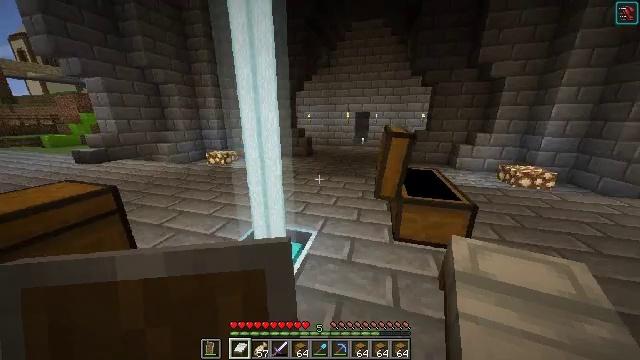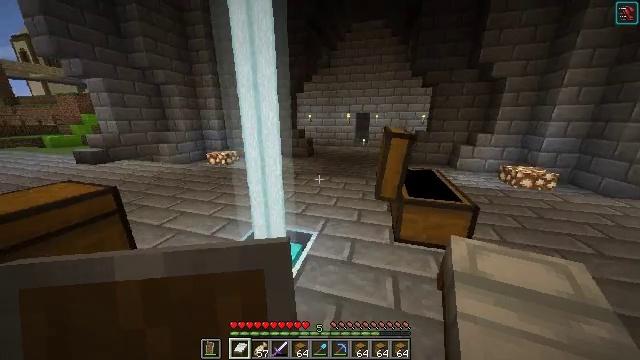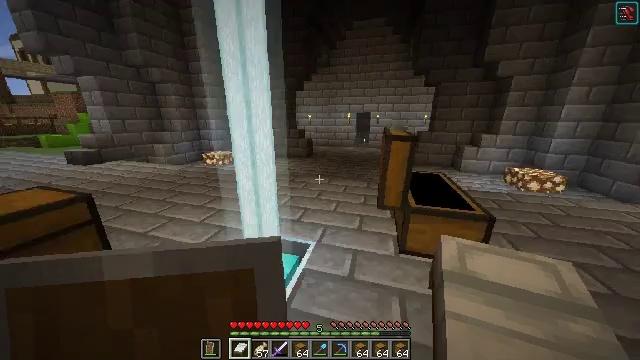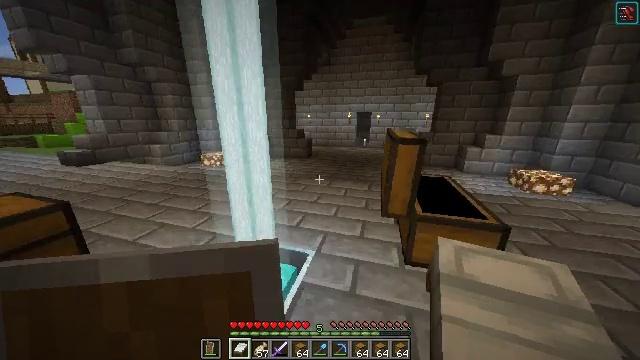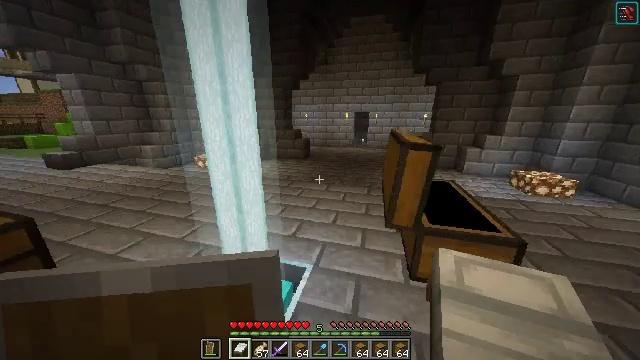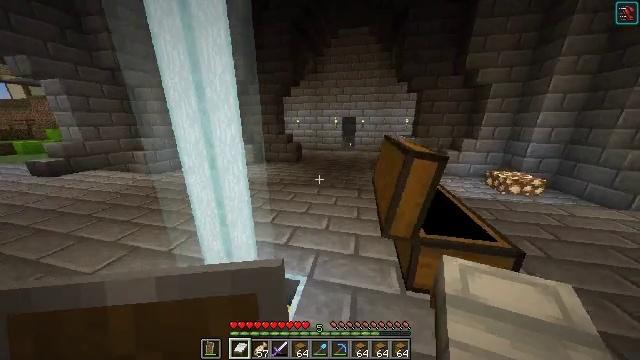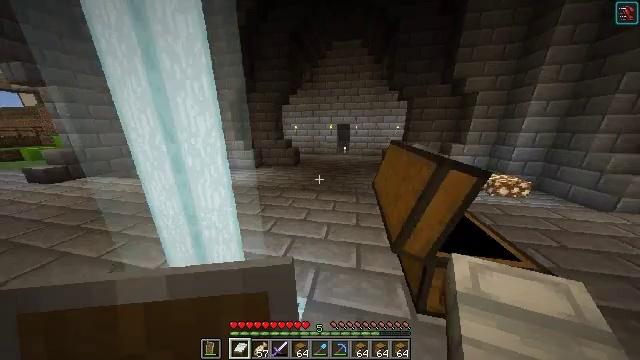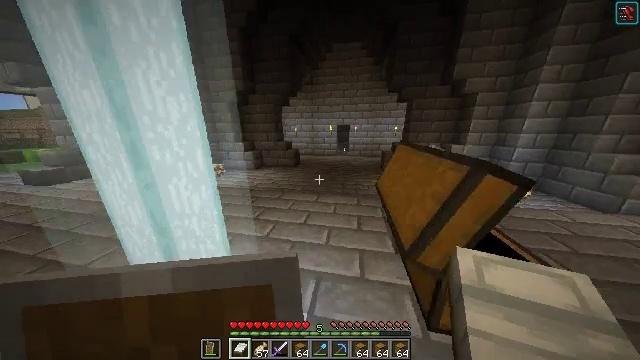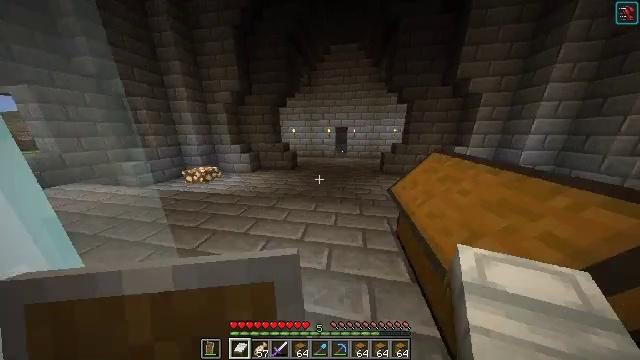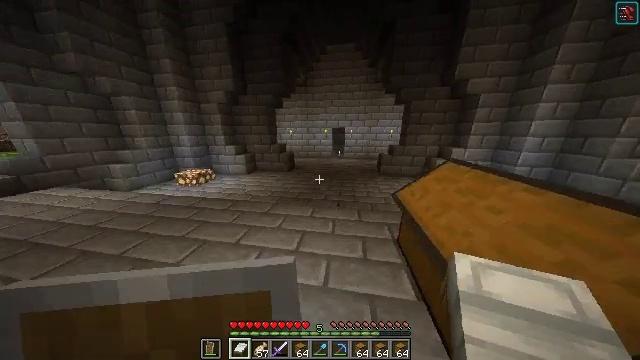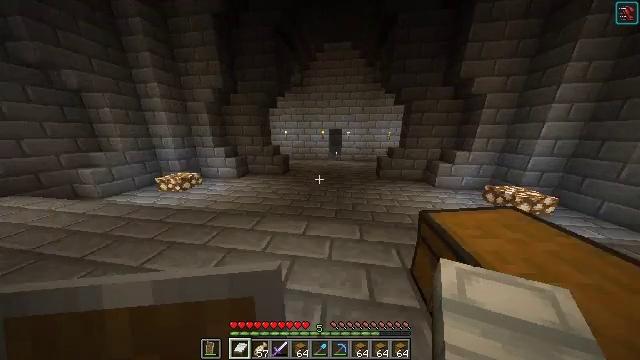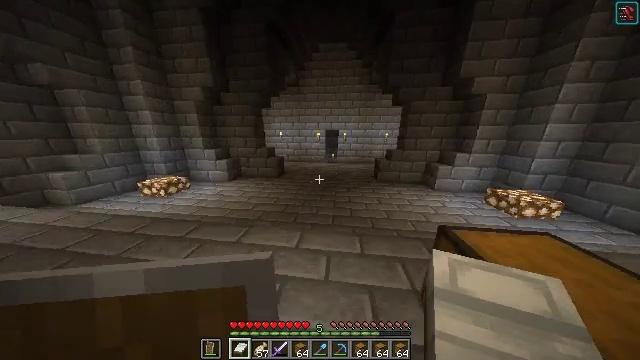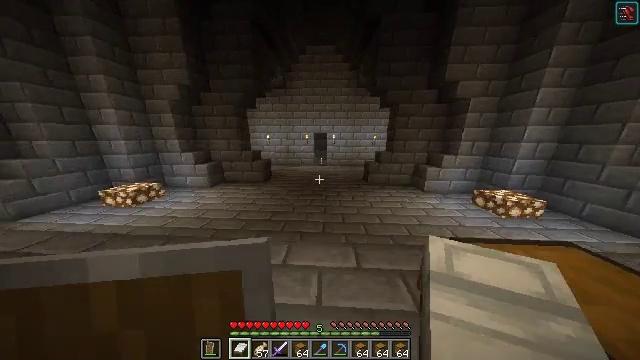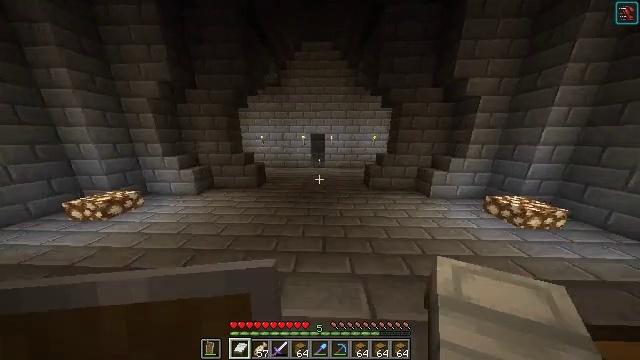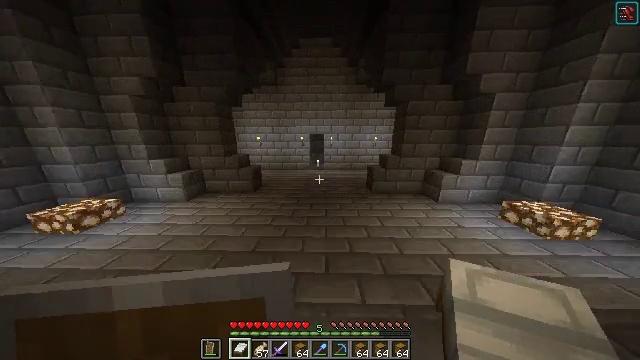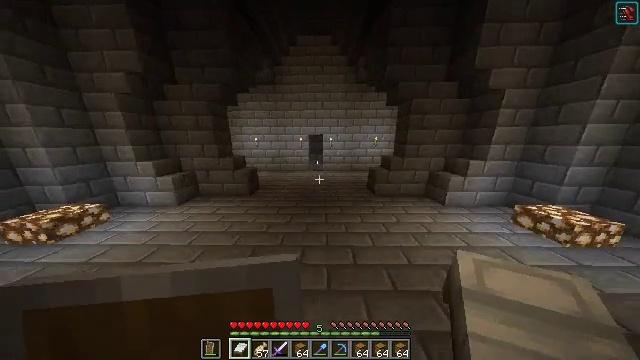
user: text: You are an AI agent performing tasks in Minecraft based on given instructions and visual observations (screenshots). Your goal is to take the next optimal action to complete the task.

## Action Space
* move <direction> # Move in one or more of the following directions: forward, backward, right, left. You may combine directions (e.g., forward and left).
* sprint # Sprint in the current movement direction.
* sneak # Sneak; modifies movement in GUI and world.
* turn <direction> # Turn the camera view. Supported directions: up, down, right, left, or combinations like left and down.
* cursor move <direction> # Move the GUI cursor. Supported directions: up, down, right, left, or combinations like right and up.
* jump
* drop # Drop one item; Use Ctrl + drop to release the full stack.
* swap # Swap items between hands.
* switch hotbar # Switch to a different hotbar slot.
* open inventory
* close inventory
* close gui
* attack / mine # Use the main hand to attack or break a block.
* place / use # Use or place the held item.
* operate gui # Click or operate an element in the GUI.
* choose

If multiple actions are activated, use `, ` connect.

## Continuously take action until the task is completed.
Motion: motion action
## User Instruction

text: Make a shulker box with necessary materials on the crafting table.
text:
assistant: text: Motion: move forward
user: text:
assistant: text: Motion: move forward
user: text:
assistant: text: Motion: no_op
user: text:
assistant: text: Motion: move forward
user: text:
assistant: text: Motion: move forward, turn right
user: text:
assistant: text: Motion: move forward, turn right
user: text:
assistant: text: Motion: move forward
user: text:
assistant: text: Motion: move forward
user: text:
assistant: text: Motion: move forward, turn right
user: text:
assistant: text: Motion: move forward, turn right
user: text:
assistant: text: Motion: move forward, turn right
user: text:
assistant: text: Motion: move forward, turn right and up
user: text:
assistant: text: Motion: move forward, turn right
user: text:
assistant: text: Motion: move forward
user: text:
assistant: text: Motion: move forward
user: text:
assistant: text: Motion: move forward
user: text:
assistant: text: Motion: move forward
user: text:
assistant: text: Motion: move forward
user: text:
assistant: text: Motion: move forward
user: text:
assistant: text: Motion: move forward
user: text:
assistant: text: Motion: move forward
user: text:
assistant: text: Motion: move forward
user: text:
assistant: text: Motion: move forward
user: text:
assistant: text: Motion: move forward
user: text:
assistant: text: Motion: move forward
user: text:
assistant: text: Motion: move forward
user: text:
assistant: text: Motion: move forward
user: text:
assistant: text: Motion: move forward
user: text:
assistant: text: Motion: move forward
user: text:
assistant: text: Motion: move forward